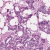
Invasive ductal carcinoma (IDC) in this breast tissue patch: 1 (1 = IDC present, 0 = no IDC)